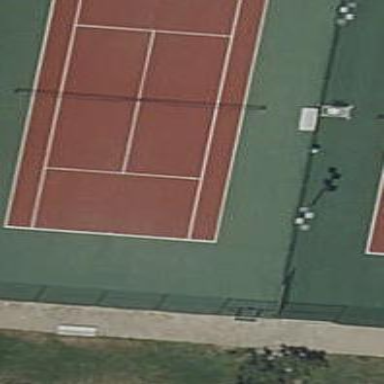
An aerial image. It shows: Tennis court in leisure pitch.